Question: Hello in my game when I walk and jump, it stops everything after the jump finishes:

Can you see after a jump, it continues walking for a bit & then stops?
It should stop immediately but my walking queue continues executing because I didn't reset it, it should only reset upon keypress or release. But keypressing will stop working after i release my jump key. I think if I use 2 keys at a time and release on, the OS won't remember the old key I am still pressing. Even in your browser URL input, press and any key and hold, and then hold another key for bit & release it, it won't write the old key anymore.
Is there a fix for this? I am using keylistener, because i couldn't figure out how to find out when a key was released in KeyBinds.
This is how I do it:
'''
public class Keyboard implements KeyListener {
private Player player;
public Keyboard(Player p) {
this.player = p;
}
@Override
public void keyPressed(KeyEvent e) {
System.out.println("yes");
switch (e.getKeyCode()) {
case KeyEvent.VK_LEFT:
this.player.getMovement().moveLeft();
break;
case KeyEvent.VK_RIGHT:
this.player.getMovement().moveRight();
break;
case KeyEvent.VK_SPACE:
this.player.getMovement().jump();
break;
}
}
@Override
public void keyReleased(KeyEvent e) {
int left = KeyEvent.VK_LEFT;
int right = KeyEvent.VK_RIGHT;
if (e.getKeyCode() == left || e.getKeyCode() == right) {
this.player.getMovement().stopMovement();
}
}
@Override
public void keyTyped(KeyEvent e) {
}
}
'''
How can I fix this issue? If you need more parts of the code like the jump or walking queue, let me know.
Keylog:
'''
Right clicked!
Right clicked!
Right clicked!
Right clicked!
Right clicked!
Right clicked!
Right clicked!
Right clicked!
Right clicked!
Right clicked!
Right clicked!
Right clicked!
Right clicked!
Right clicked!
Space is a nice button
'''
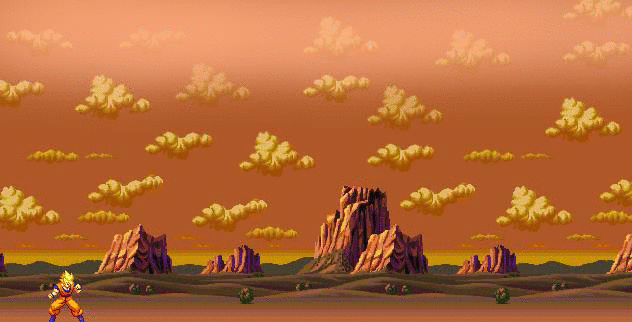
Answer: Remember process all the keypresses in a separate Thread.
<URL>
Method #1
'''
/**
multiplekeys taken from http://wiki.processing.org/index.php?title=Keep_track_of_multiple_key_presses
@author Yonas Sandbaek http://seltar.wliia.org
*/
// usage:
// if(checkKey("ctrl") && checkKey("s")) println("CTRL+S");
boolean[] keys = new boolean[526];
void draw(){}
boolean checkKey(String k)
{
for(int i = 0; i < keys.length; i++)
if(KeyEvent.getKeyText(i).toLowerCase().equals(k.toLowerCase())) return keys[i];
return false;
}
void keyPressed()
{
keys[keyCode] = true;
println(KeyEvent.getKeyText(keyCode));
}
void keyReleased()
{
keys[keyCode] = false;
}
'''
Methord #2 (And a simpler way of doing this just checking a few keys (without an array))
'''
boolean keyup = false;
boolean keyright = false;
boolean keyleft = false;
boolean keydown = false;
float x,y;
void setup() {
size(640,360);
x = width/2;
y = height/2;
}
void draw() {
background(51);
fill(255);
ellipse(x,y,16,16);
if (keyup) y--;
if (keydown) y++;
if (keyleft) x--;
if (keyright) x++;
}
void keyPressed() {
if (key == CODED) {
if (keyCode == UP) keyup = true;
if (keyCode == DOWN) keydown = true;
if (keyCode == LEFT) keyleft = true;
if (keyCode == RIGHT) keyright = true;
}
}
void keyReleased() {
if (key == CODED) {
if (keyCode == UP) keyup = false;
if (keyCode == DOWN) keydown = false;
if (keyCode == LEFT) keyleft = false;
if (keyCode == RIGHT) keyright = false;
}
}
'''
Method #3
'''
/**
Modified version of Option 1 multiplekeys (should provide improved performance and accuracy)
@author Yonas Sandbaek http://seltar.wliia.org (modified by jeffg)
*/
// usage:
// if(checkKey(KeyEvent.VK_CONTROL) && checkKey(KeyEvent.VK_S)) println("CTRL+S");
boolean[] keys = new boolean[526];
void draw(){}
boolean checkKey(int k)
{
if (keys.length >= k) {
return keys[k];
}
return false;
}
void keyPressed()
{
keys[keyCode] = true;
println(KeyEvent.getKeyText(keyCode));
if(checkKey(CONTROL) && checkKey(KeyEvent.VK_S)) println("CTRL+S");
}
void keyReleased()
{
keys[keyCode] = false;
}
'''
Method #5
'''
/**
* Snappier multiple key detection using Primitive Collections Classes for Java http://pcj.sourceforge.net/
* (standard Java Collection Objects can be used instead)
* @author analogAI http://recursivepath.com/analogAI/
*/
// usage:
// if(this.checkKeysHeld(KeyEvent.VK_CONTROL) && this.checkKeysHeld(KeyEvent.VK_S)) println("CTRL+S");
import bak.pcj.set.IntSet;
import bak.pcj.set.IntOpenHashSet;
public class HelloWorld extends PApplet {
public IntSet keysheld = new IntOpenHashSet();
/**
* @param keycode key integer code, the value are constants defined in KeyEvent Class
* http://java.sun.com/j2se/1.4.2/docs/api/java/awt/event/KeyEvent.html
* e.g. KeyEvent.VK_A for letter A
* KeyEvent.VK_0 for number 0
* KeyEvent.VK_SHIFT for shift button
* @return true if the key is currently held down, false otherwise
*/
public boolean checkKeysHeld(int keycode){
return this.keysheld.contains(keycode);
}
public void keyPressed(){
// add key to the list of keys held down
// with processing, the KeyEvent object is always available as "keyEvent",
// the getKeyChar() is already in the variable 'key', and getKeyCode() is in the variable 'keyCode'.
this.keysheld.add(this.keyEvent.getKeyCode());
println("key pressed: "+KeyEvent.getKeyText(this.keyEvent.getKeyCode()));
println("keys in current held list: "+this.keysheld.toString());
}
public void keyReleased(){
// remove key from the list of keys held down
this.keysheld.remove(this.keyEvent.getKeyCode());
}
}
'''